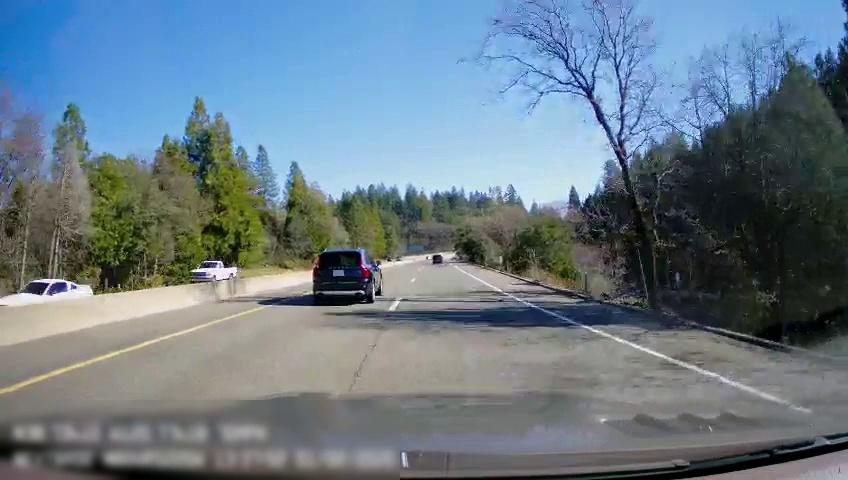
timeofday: Day
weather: Sunny
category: Drivable Space
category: Vehicles | SUV
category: Vehicles | Car
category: Vehicles | Car
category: Vehicles | Truck
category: Lanes | Current Lane
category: Lanes | Current Lane
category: Lanes | Alternate Lane